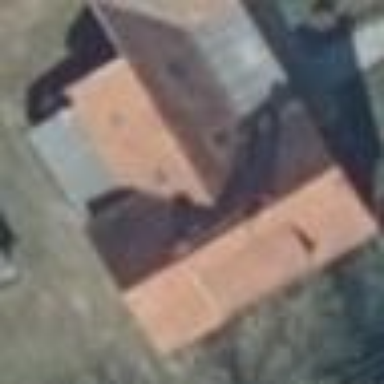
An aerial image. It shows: House with flat grey roof.